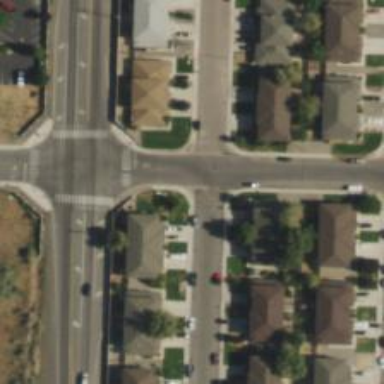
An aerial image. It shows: Residential road with separate asphalt sidewalk.